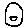
Label: smiley face